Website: walmart
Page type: receipt
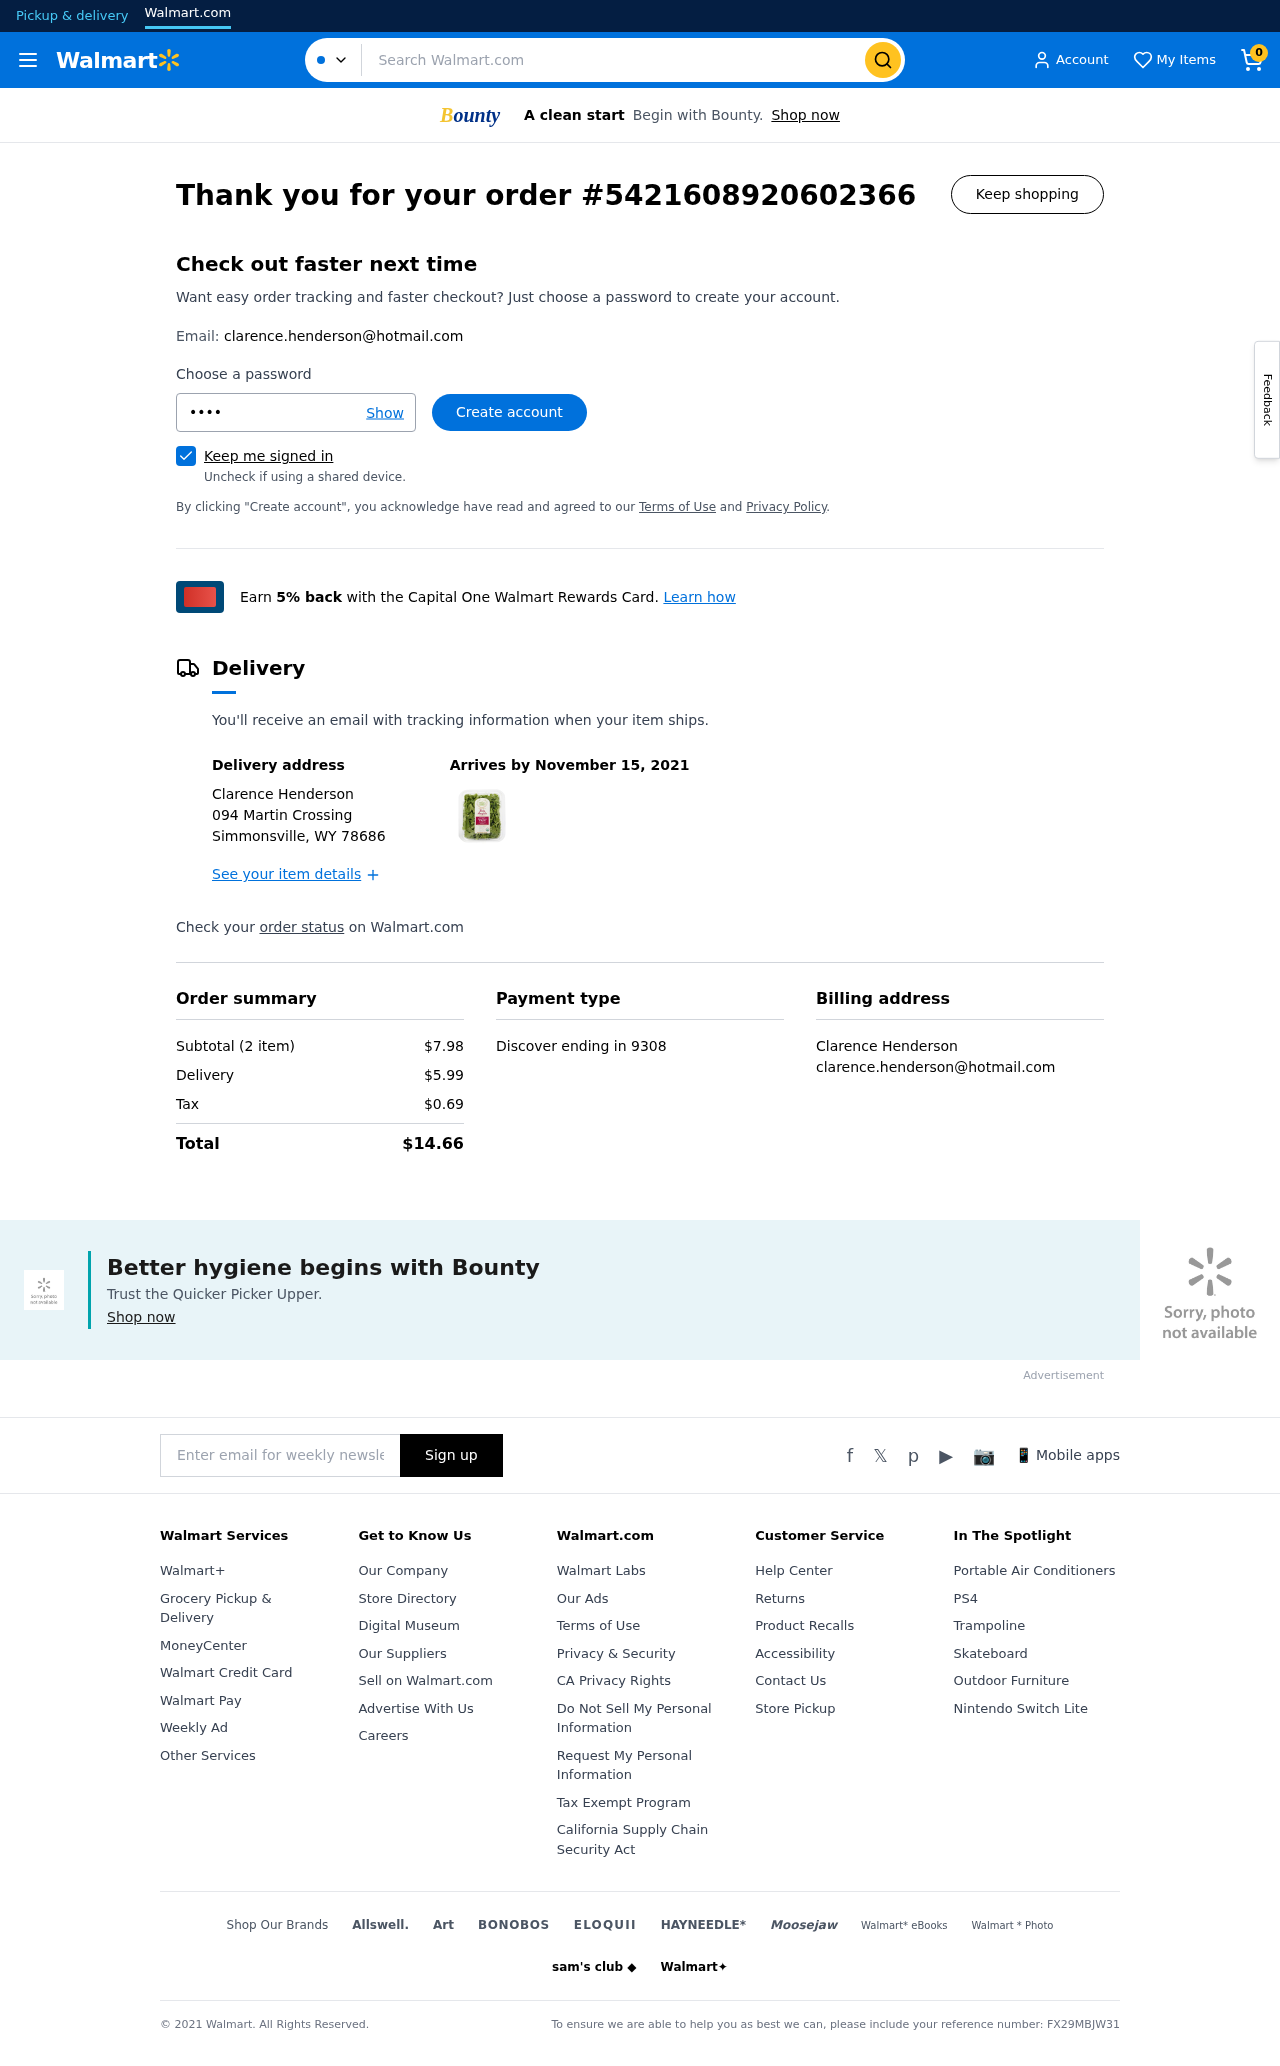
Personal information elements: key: PII_CARD_LAST4
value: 9308
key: PII_CARD_TYPE
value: Discover
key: PII_CITY_STATE_ZIP
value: Simmonsville, WY 78686
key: PII_EMAIL
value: clarence.henderson@hotmail.com
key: PII_EMAIL2
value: clarence.henderson@hotmail.com
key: PII_FULLNAME
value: Clarence Henderson
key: PII_FULLNAME2
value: Clarence Henderson
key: PII_STREET
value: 094 Martin Crossing
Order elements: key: ORDER_NUM_ITEMS
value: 0
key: ORDER_ID
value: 5421608920602366
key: ORDER_DELIVERY_DATE
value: November 15, 2021
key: ORDER_NUM_ITEMS
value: Subtotal (2 item)
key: ORDER_SUBTOTAL
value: $7.98
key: ORDER_SHIPPING_COST
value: $5.99
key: ORDER_TAX
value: $0.69
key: ORDER_TOTAL
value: $14.66
Search elements: key: HEADER_SEARCH
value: Search Walmart.com